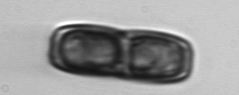
Label: Ephemera